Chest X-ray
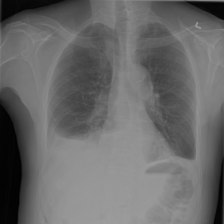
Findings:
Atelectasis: positive
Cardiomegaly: negative
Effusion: positive
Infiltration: negative
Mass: negative
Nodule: negative
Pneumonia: negative
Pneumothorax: negative
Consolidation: negative
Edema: negative
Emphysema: negative
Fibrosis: negative
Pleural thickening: negative
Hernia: negative